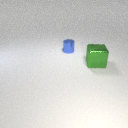
large green metal cube in front of small blue metal cylinder